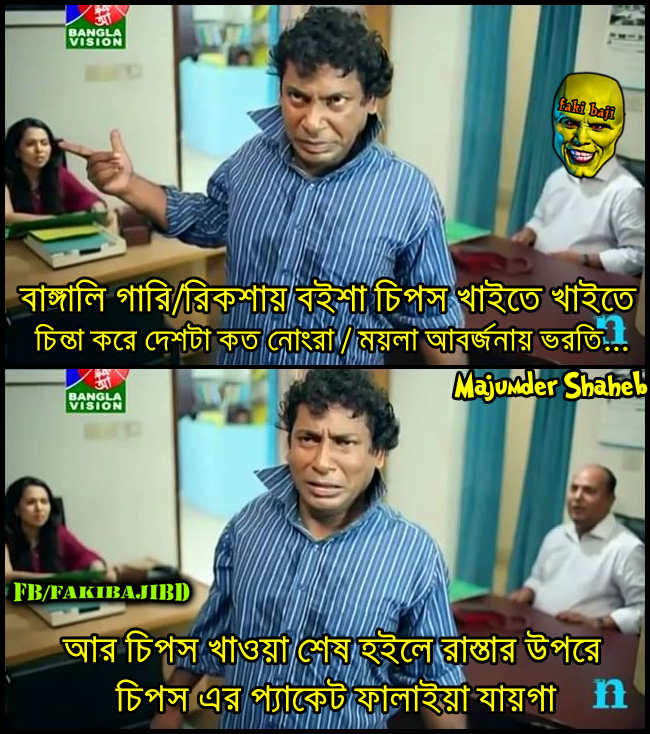
Caption: বাঙালি গারি/রিকশায় বইশা চিপস খাইতে খাইতে চিন্তা করে দেশটা কত নোংরা/ময়লা আবর্জনায় ভরতি...আর চিপস খাওয়া শেষ হইলে রাস্তার উপরে চিপস এর প্যাকেট ফালাইয়া যায়গা
Label: non-hate